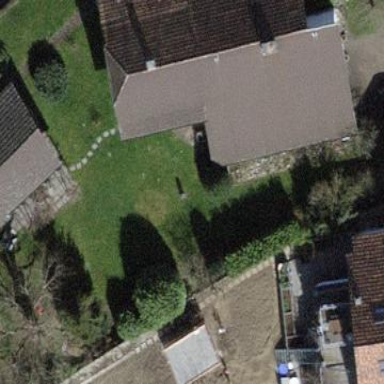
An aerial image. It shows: Building with tiled roof.